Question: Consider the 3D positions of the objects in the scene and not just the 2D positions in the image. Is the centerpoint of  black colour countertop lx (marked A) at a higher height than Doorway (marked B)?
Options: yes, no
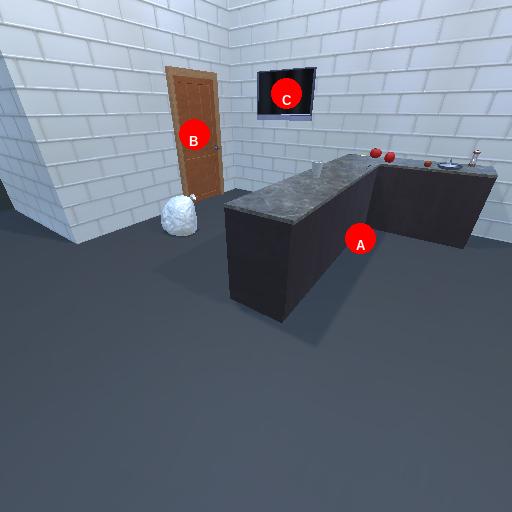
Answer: yes